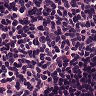
Metastatic tissue present: no